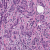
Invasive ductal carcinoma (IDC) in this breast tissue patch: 1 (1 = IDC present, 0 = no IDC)